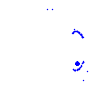
Particle: pion